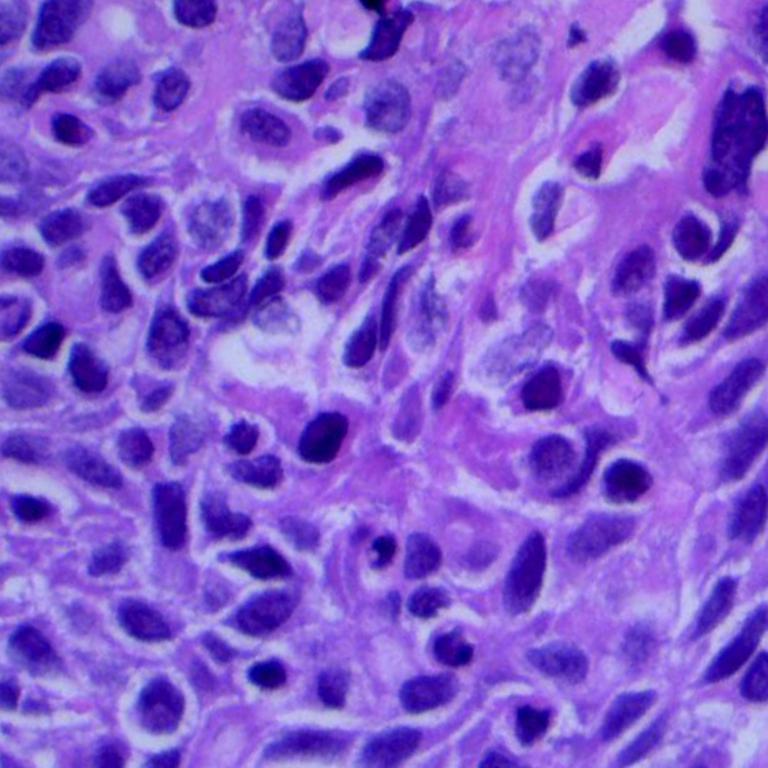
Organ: lung
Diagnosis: squamous carcinomas